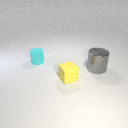
small cyan rubber cylinder to the left of large gray metal cylinder